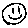
Label: smiley face